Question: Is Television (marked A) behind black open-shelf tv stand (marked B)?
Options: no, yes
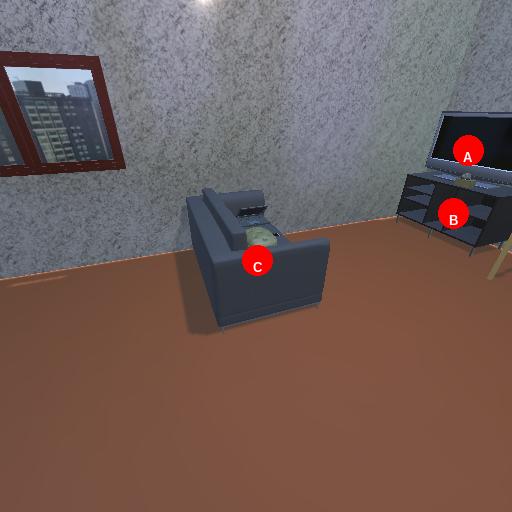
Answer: no